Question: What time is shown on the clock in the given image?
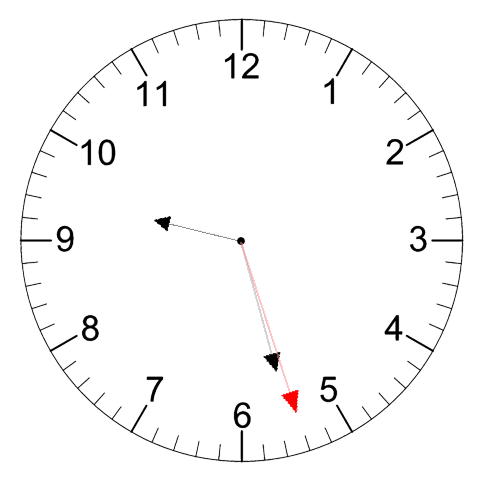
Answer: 09:27:27